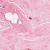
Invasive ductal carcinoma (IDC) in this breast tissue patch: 0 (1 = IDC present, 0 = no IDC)